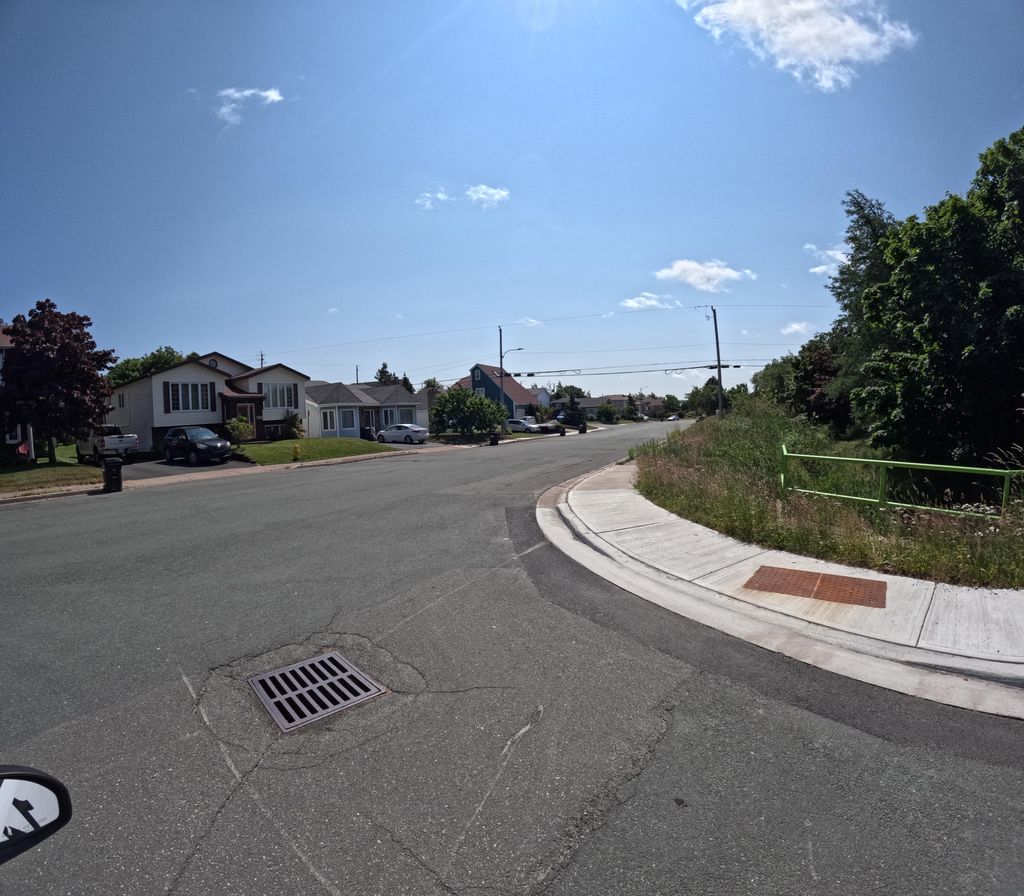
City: st_johns